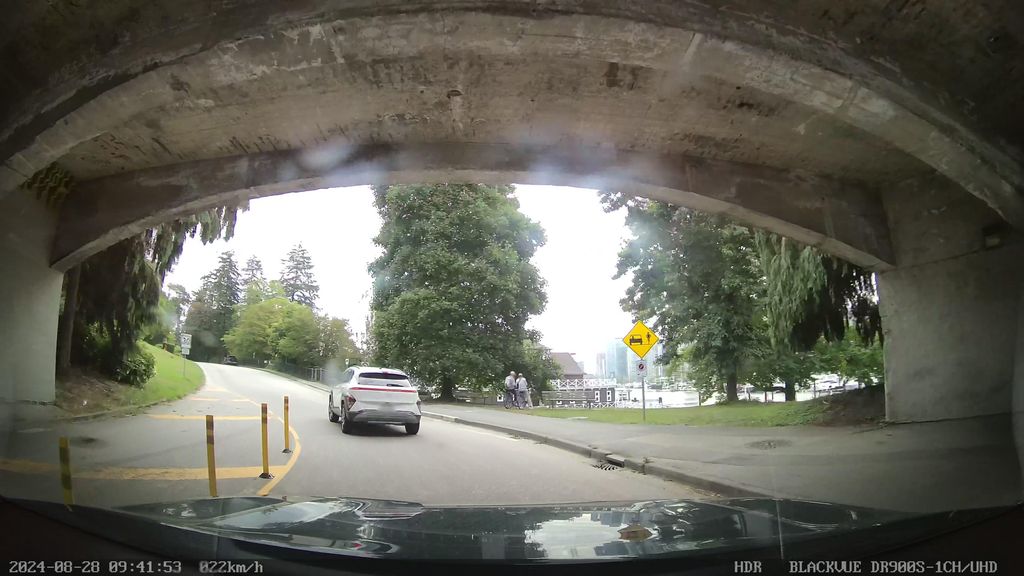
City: vancouver